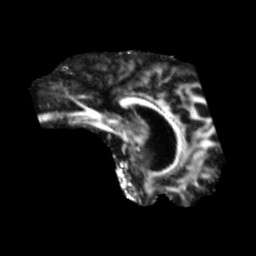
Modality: FA
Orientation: sagittal
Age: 70
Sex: male
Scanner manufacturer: siemens
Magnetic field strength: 3 T
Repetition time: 5.47 s
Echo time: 0.0854 s